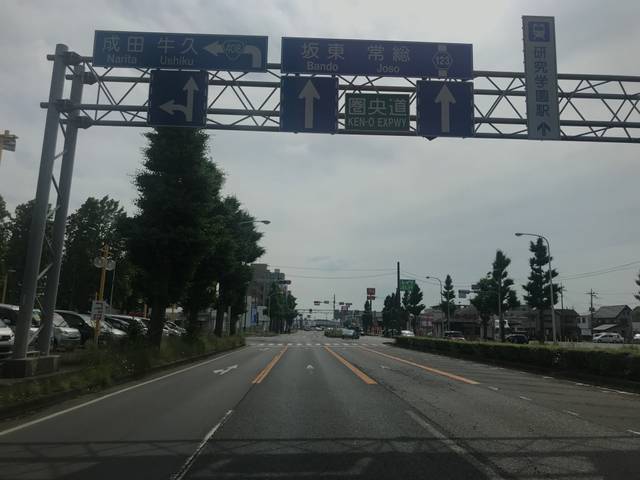
Region: Japan
Coordinates: 36.073, 140.098